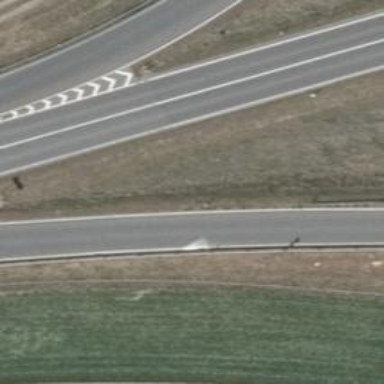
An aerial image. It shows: Trunk link road with asphalt surface.